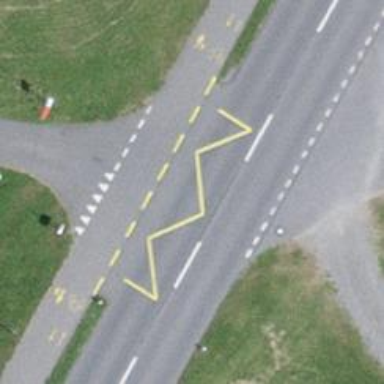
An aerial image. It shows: Unmarked road crossing.